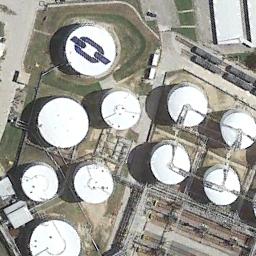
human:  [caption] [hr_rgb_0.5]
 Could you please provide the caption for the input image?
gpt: Many buildings are next to storage tanks .

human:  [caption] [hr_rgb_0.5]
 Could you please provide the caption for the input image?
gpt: There are many white storage tanks on the bare land next to the grass .

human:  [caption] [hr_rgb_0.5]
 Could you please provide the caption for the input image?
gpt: There are many neatly arranged storage tanks and many pipelines in the factory, And there is a lawn next to the factory .

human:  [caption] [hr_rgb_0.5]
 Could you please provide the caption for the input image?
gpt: There are about ten storage tanks here .

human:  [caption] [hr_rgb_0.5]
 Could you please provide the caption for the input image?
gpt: There are some white storage tanks of different sizes surrounded by some pipe.